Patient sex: M
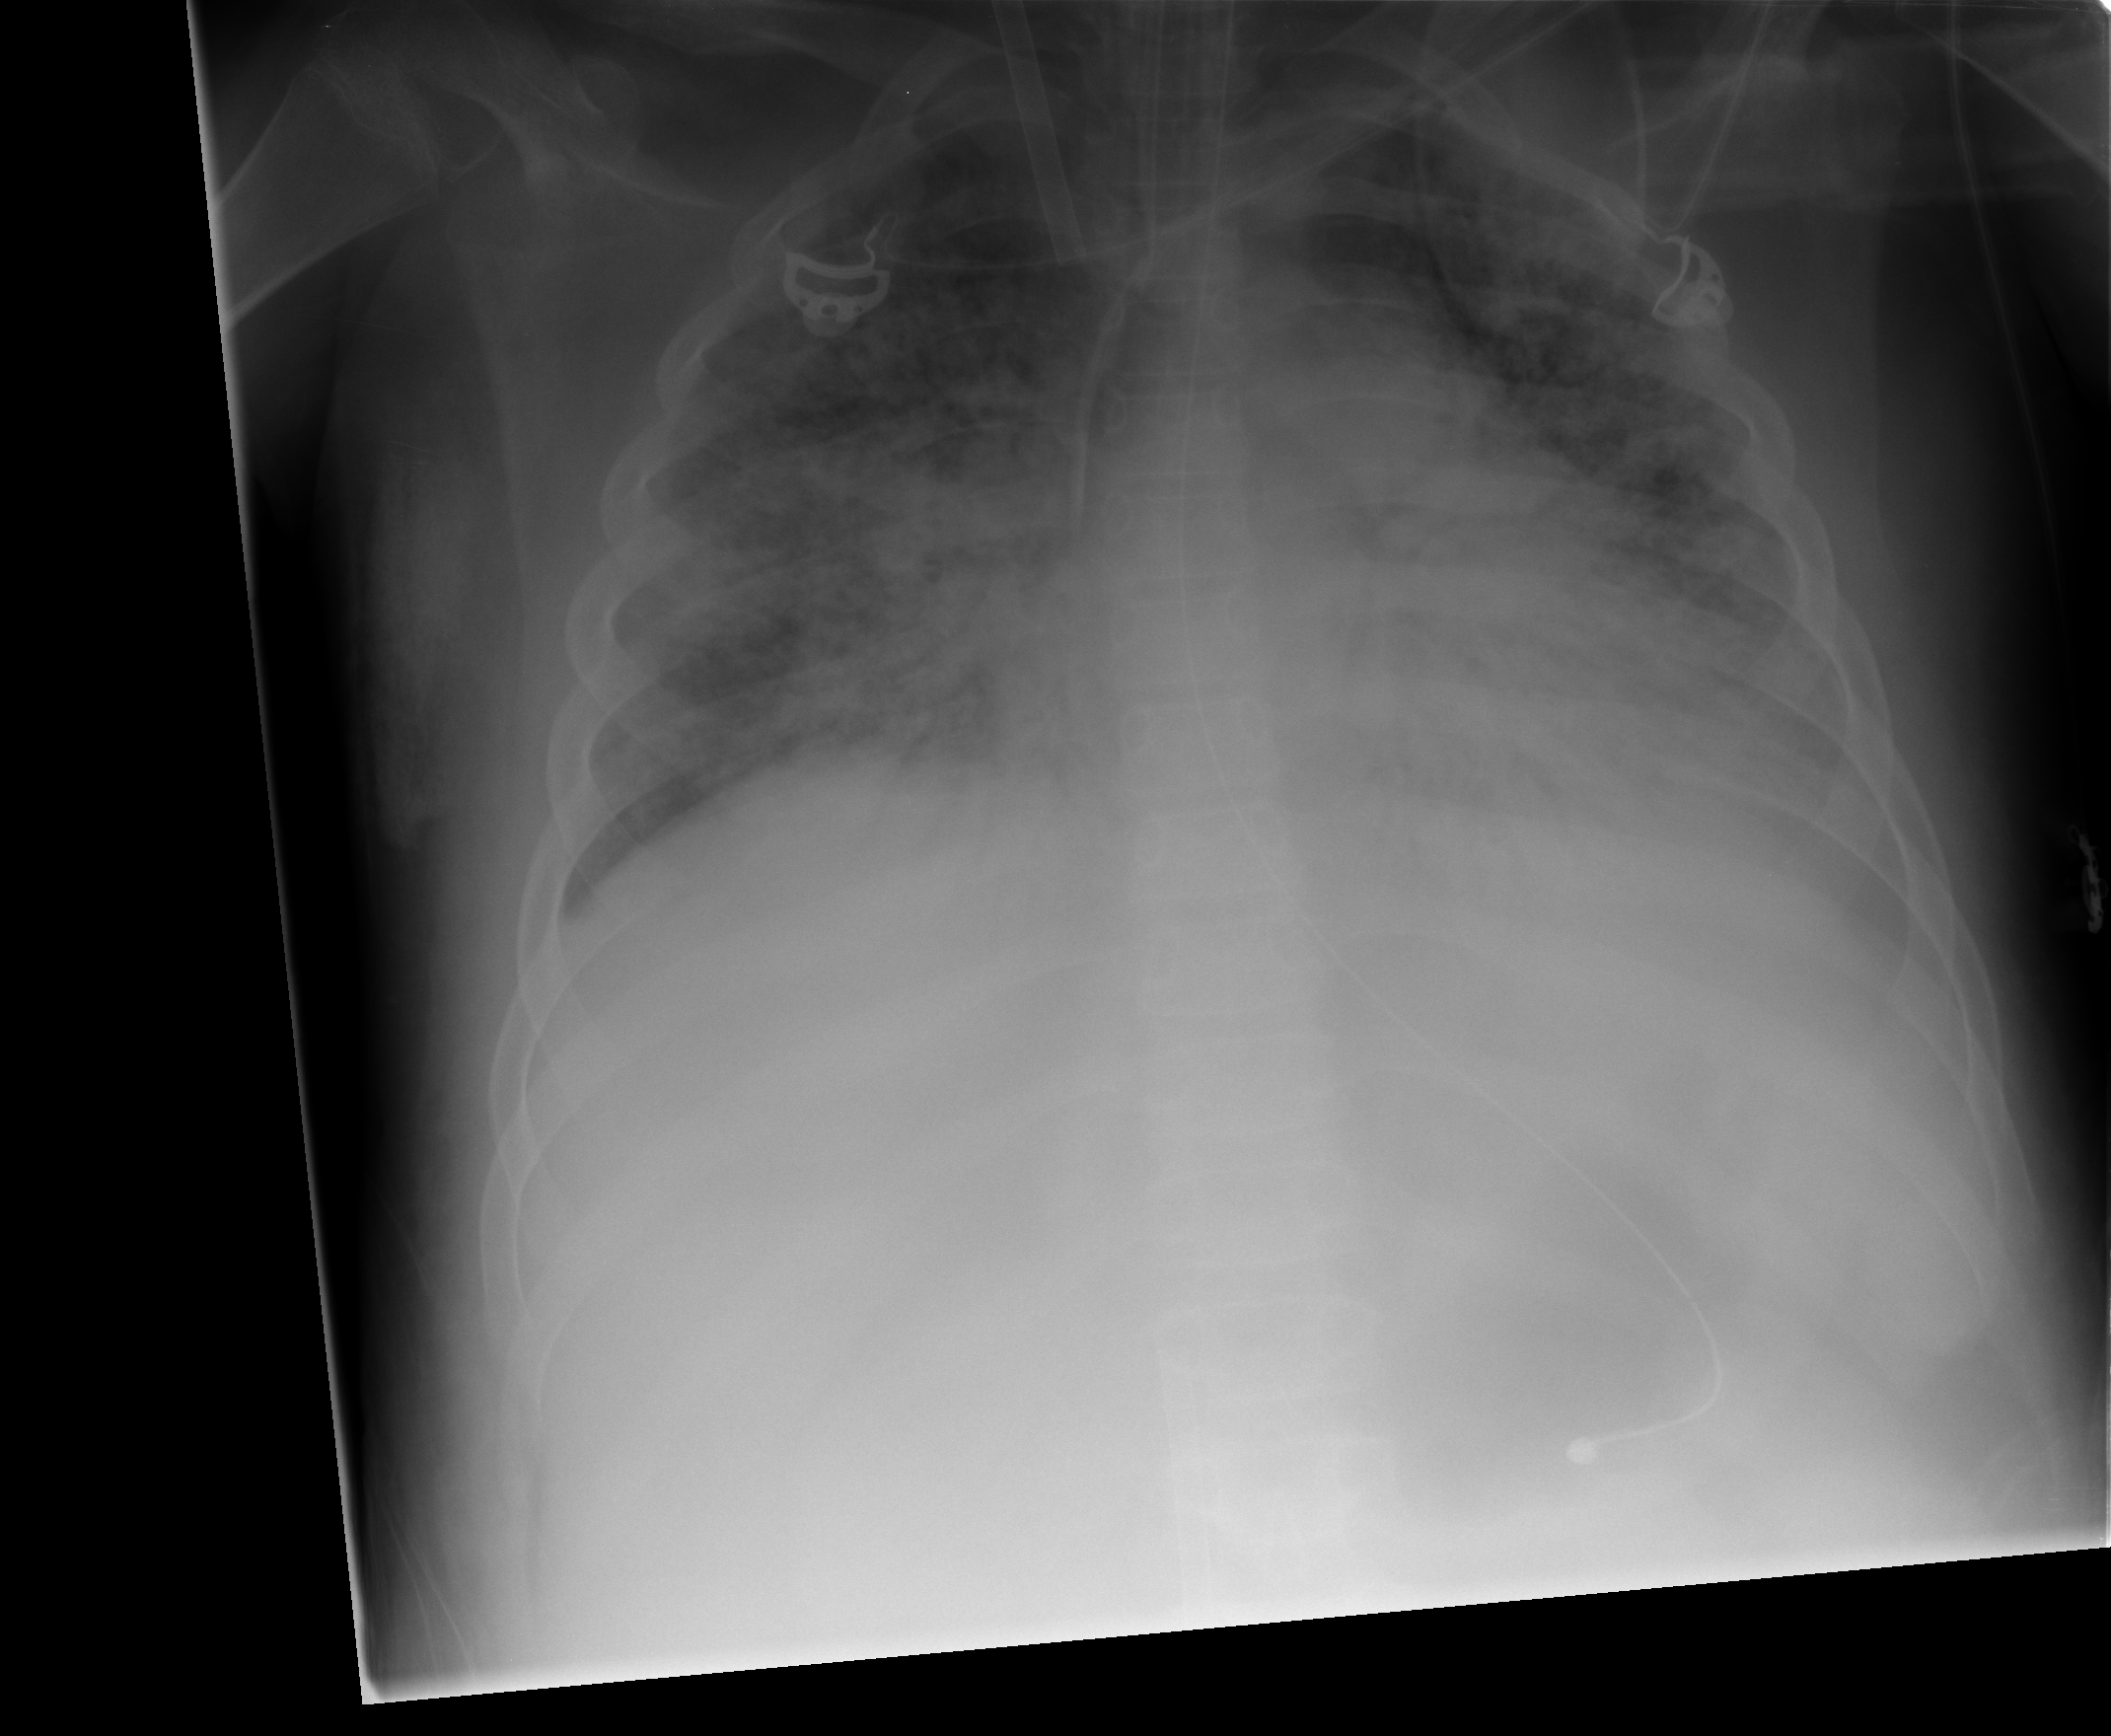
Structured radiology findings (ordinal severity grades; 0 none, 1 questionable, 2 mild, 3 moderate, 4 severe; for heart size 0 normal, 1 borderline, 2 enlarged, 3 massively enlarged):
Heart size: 2
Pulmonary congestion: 2
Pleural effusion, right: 0
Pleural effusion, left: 1
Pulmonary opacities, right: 4
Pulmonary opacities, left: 4
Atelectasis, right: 3
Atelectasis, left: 3